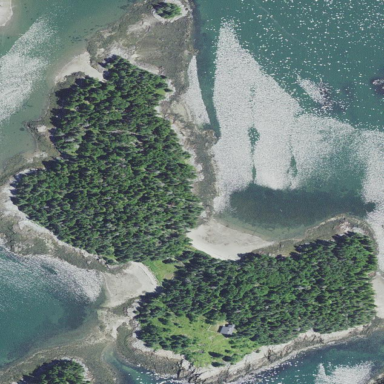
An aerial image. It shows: Island with natural coastline.